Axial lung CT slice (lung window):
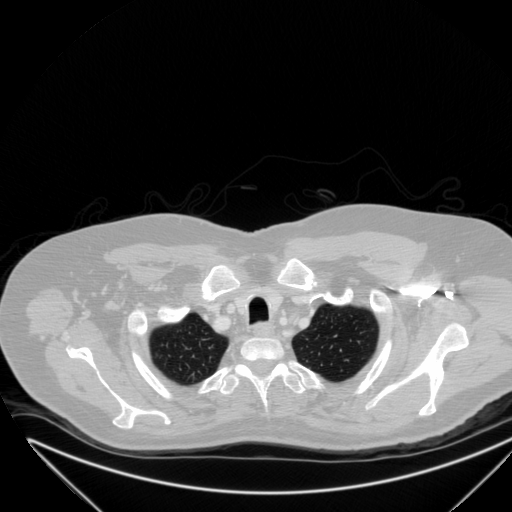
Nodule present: no